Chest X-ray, PA view. Patient: 62 years old, sex M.
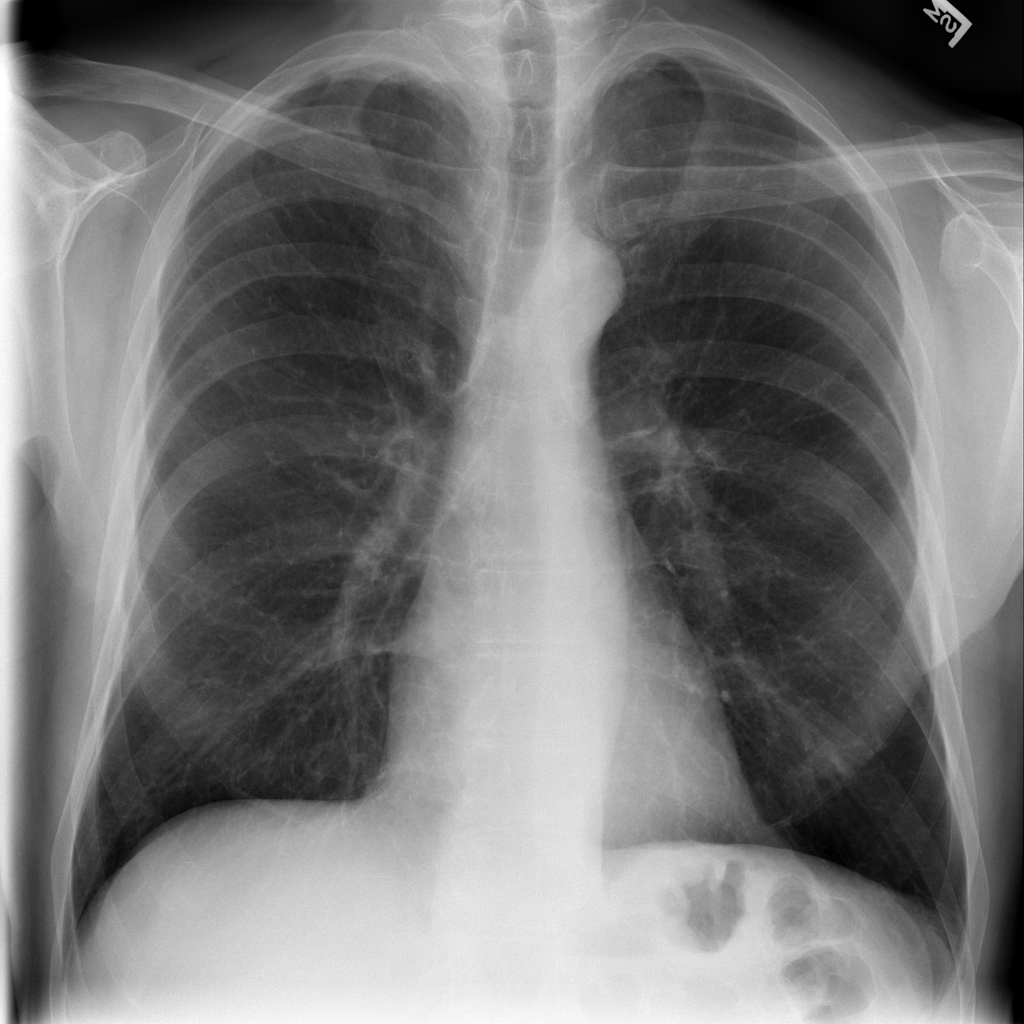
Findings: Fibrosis